Question: I'm wondering how to make this break statement working ??
i have looked in every site but nothing worked with it, here is the code :
'''
public void check_if_connected(Socket sock){
re:
if (sock.isConnected() == false){
}
break re;
}
'''
it says : Undefined label: 're'.

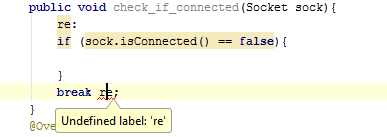
Answer: 'break' labels are not used like 'goto's they are used to specify which level of looping to break to.
In this case your break and label are at the same depth. An example of a place where you would use a label, is something like:
'''
while(condition1){
breaktohere:
while( condition2 ){
while(contition3){
if(somebreakcondition){
break breaktohere; // breaks out of 2 while loops
}
}
}
}
'''